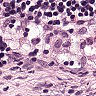
Metastatic tissue present: no